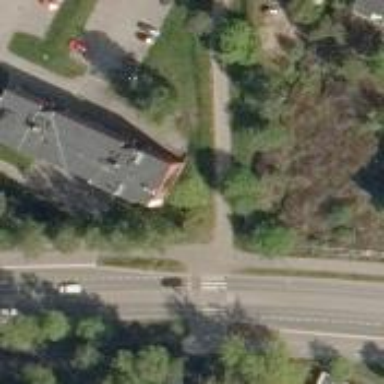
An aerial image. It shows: Asphalt cycleway.